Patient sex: F
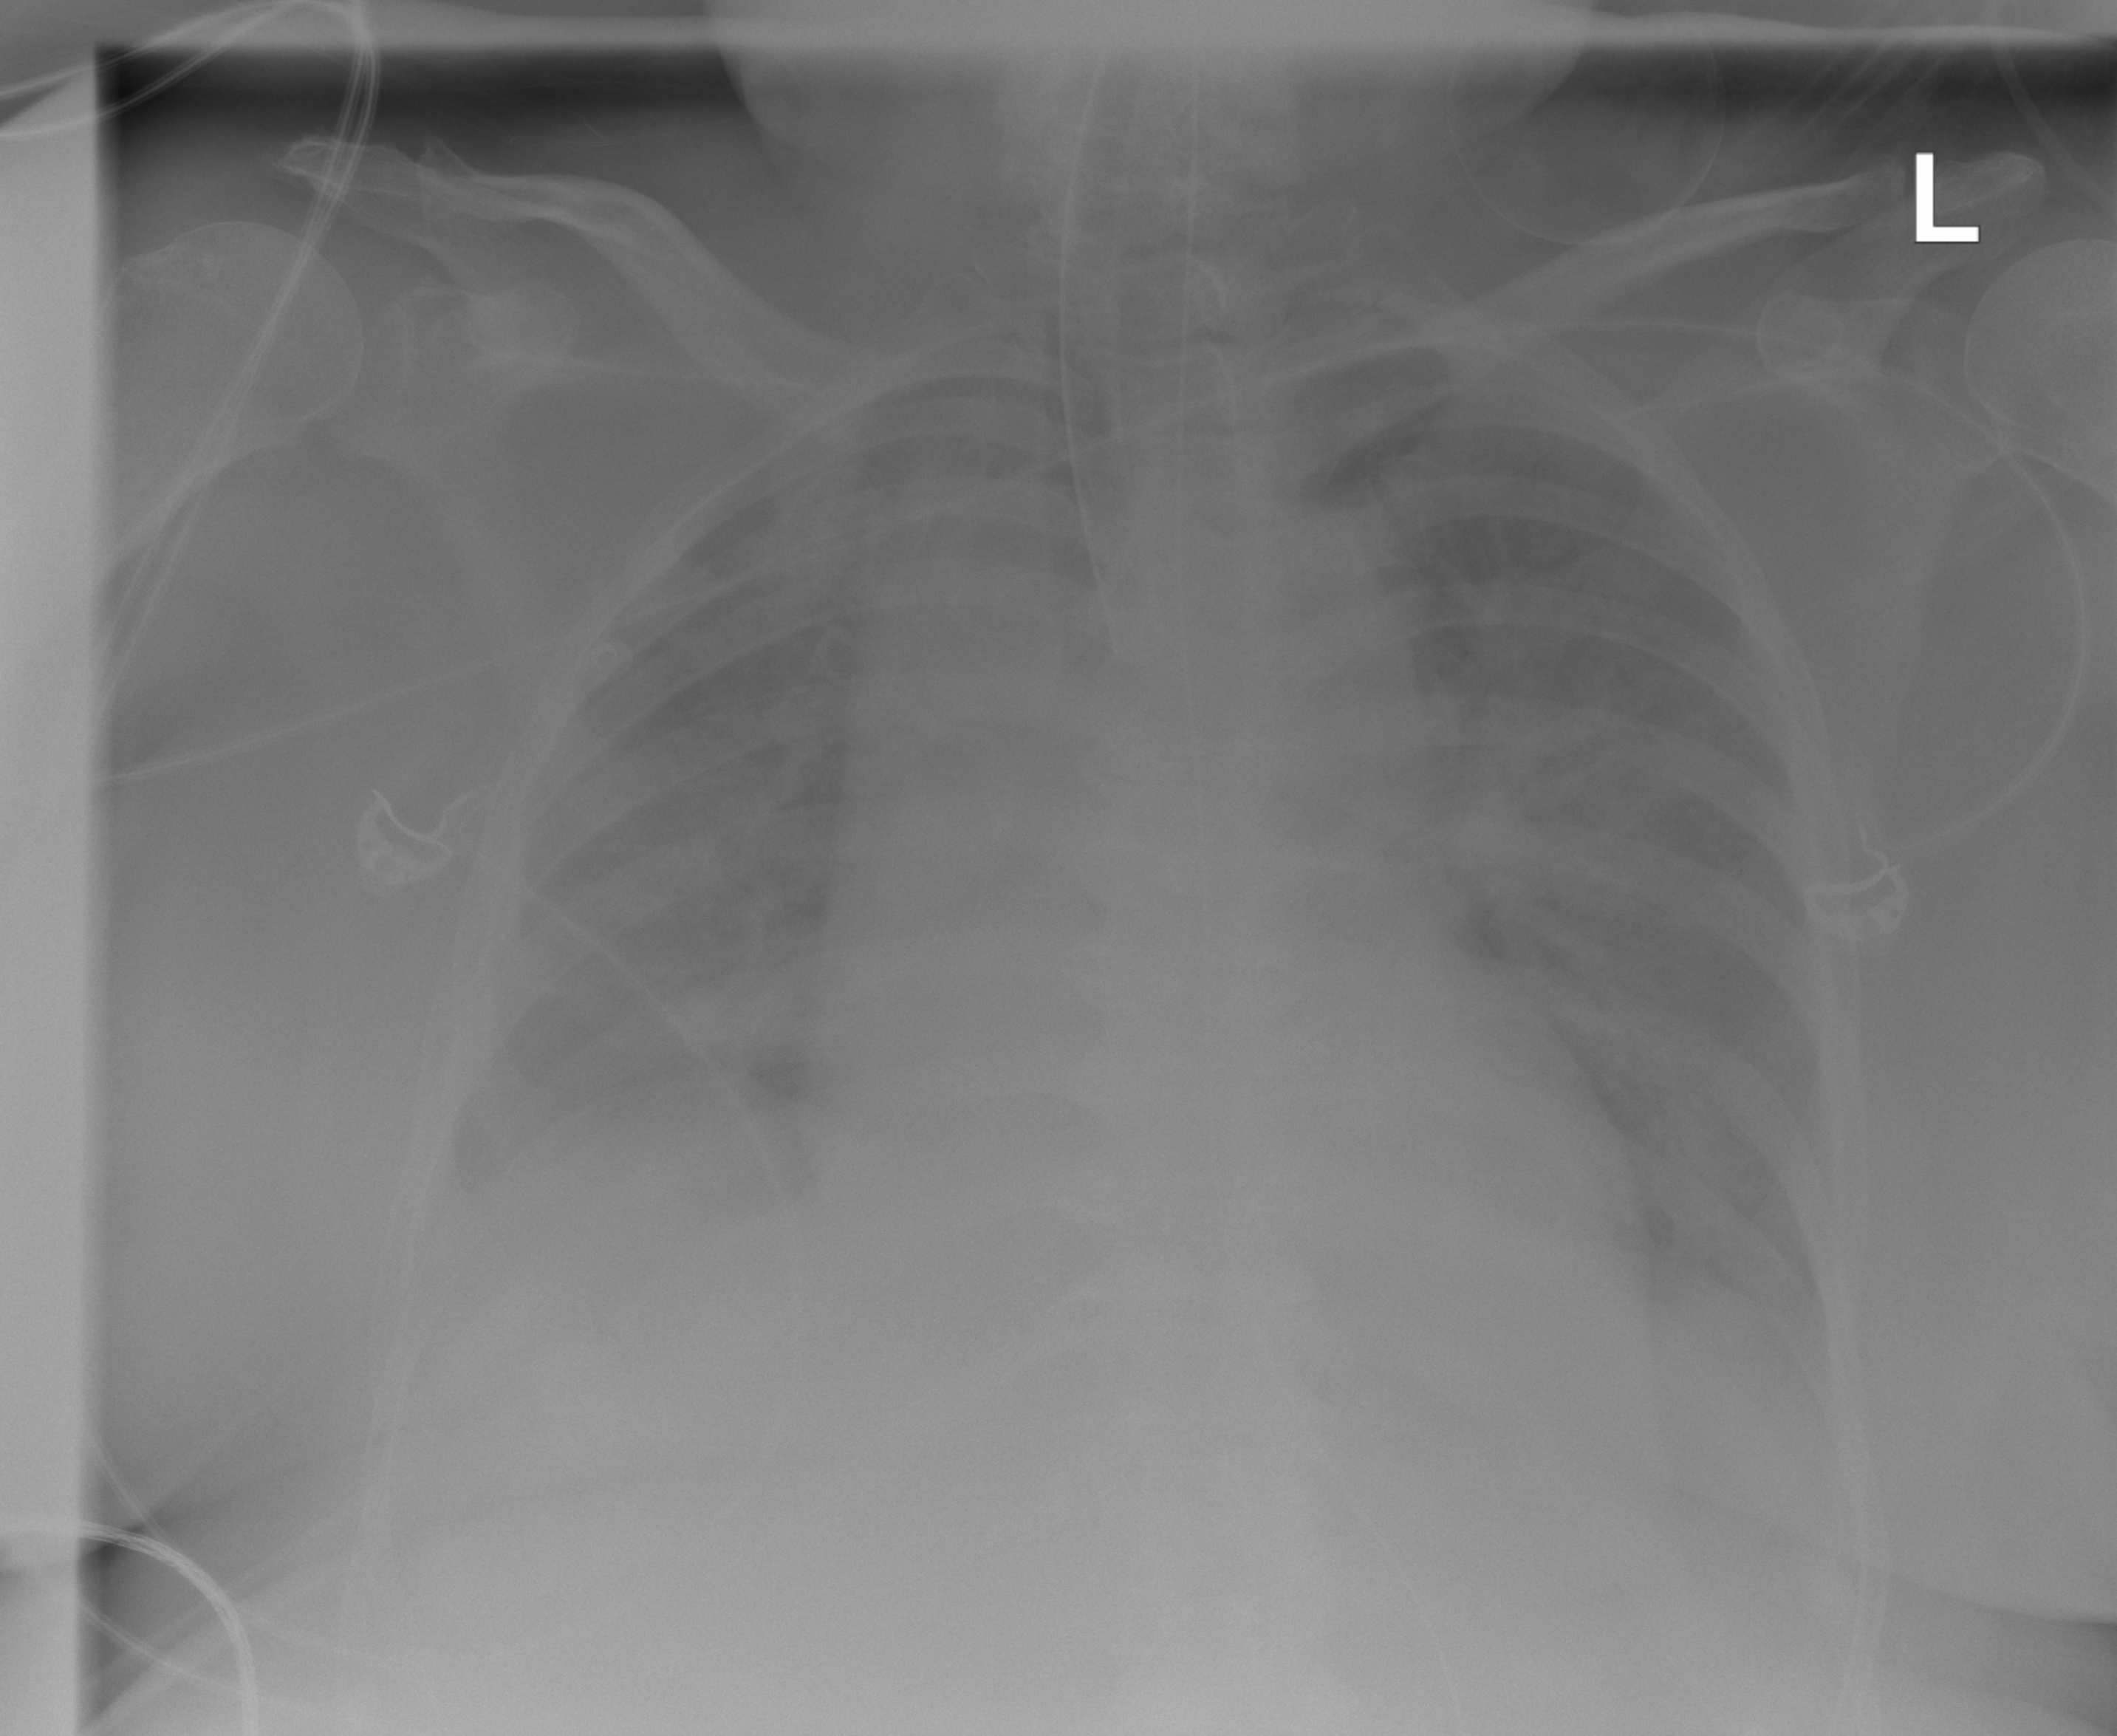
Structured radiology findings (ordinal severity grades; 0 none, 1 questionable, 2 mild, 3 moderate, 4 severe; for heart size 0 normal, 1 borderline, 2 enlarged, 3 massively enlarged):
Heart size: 3
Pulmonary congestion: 2
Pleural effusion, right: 1
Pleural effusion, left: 1
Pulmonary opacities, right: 1
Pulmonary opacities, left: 0
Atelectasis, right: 1
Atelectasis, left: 1